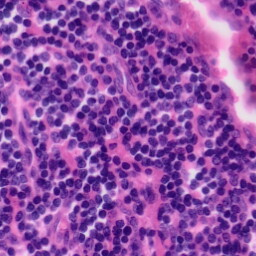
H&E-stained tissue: Tonsil